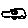
Label: car